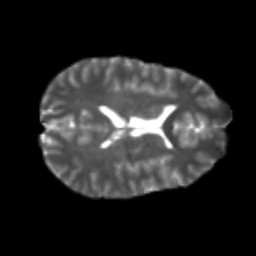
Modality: T2w
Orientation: axial
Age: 20
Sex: male
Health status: healthy
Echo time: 0.074 s